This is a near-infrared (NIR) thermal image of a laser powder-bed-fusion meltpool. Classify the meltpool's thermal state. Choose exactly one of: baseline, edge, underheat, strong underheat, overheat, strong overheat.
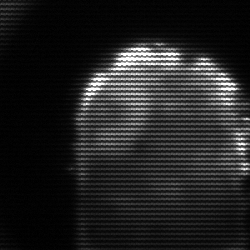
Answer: baseline